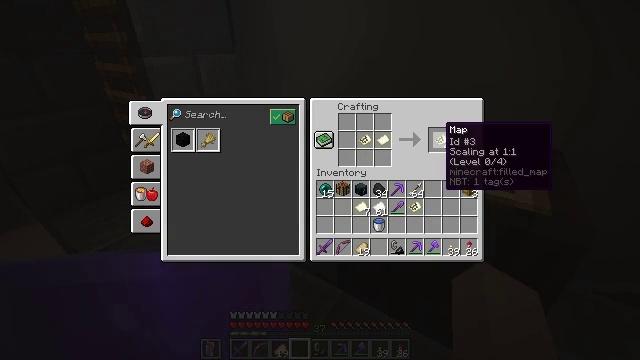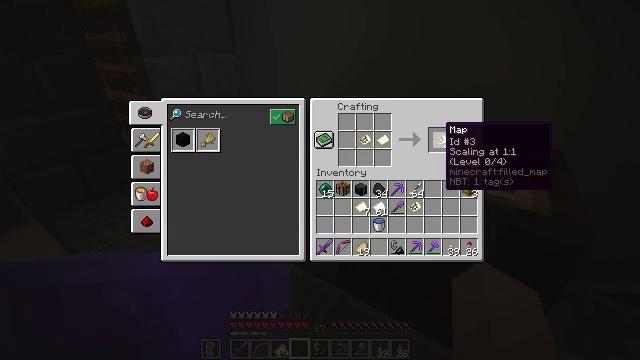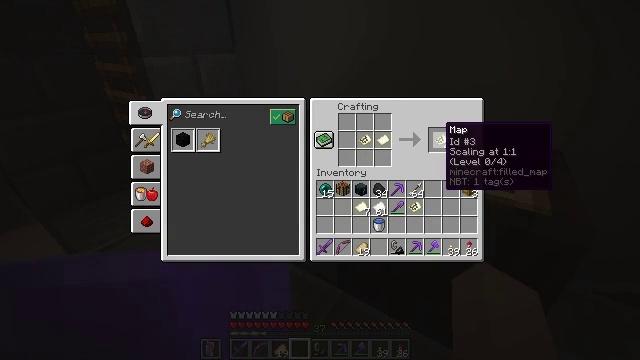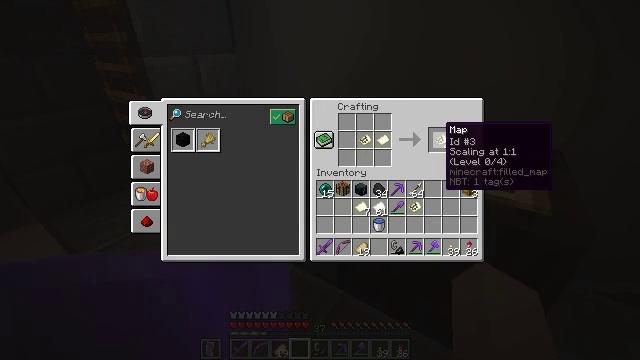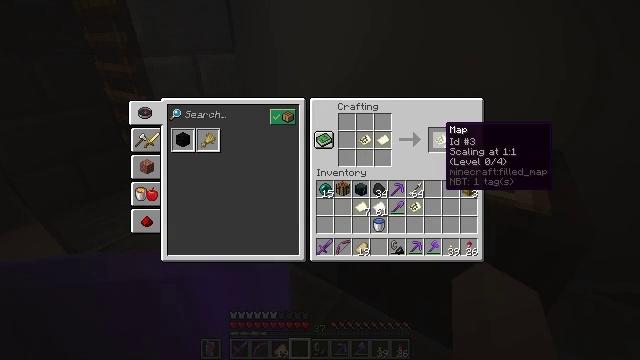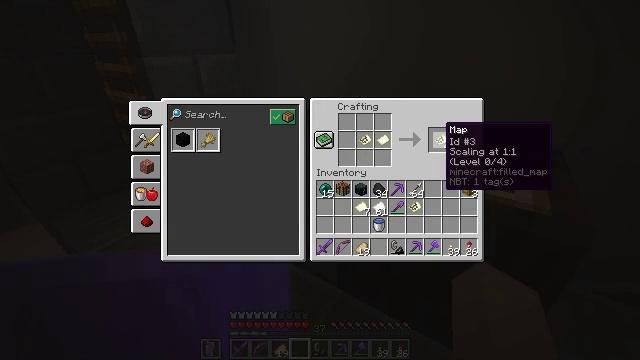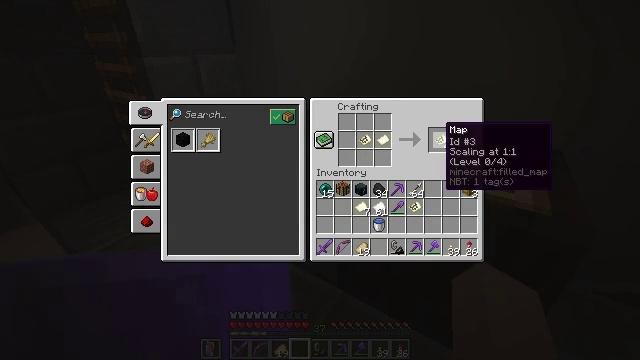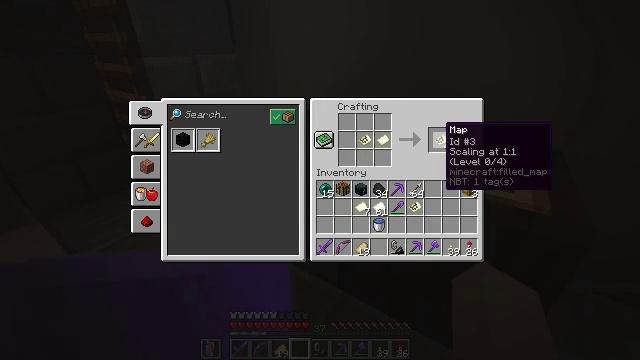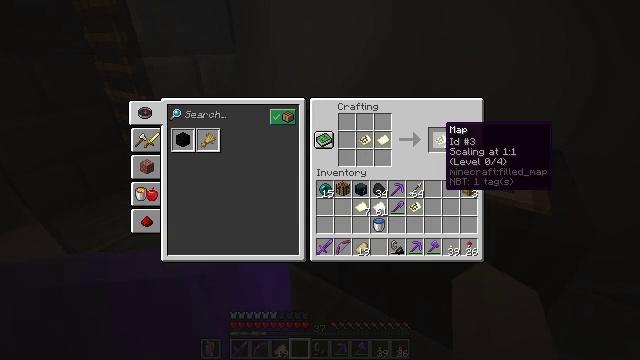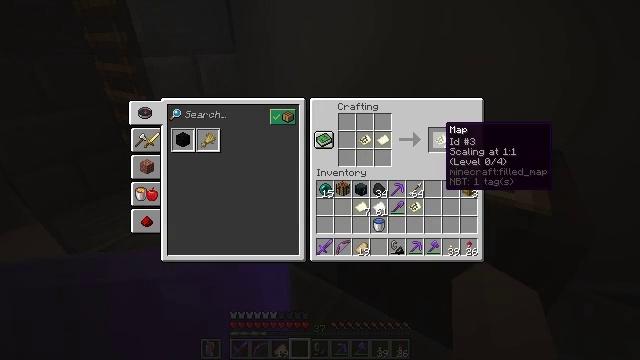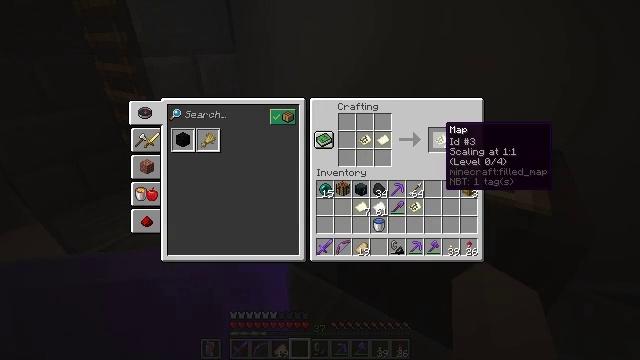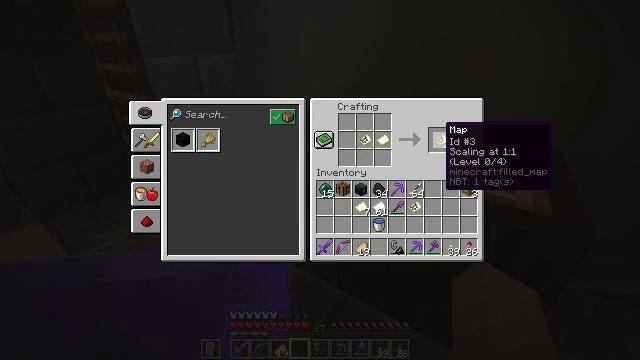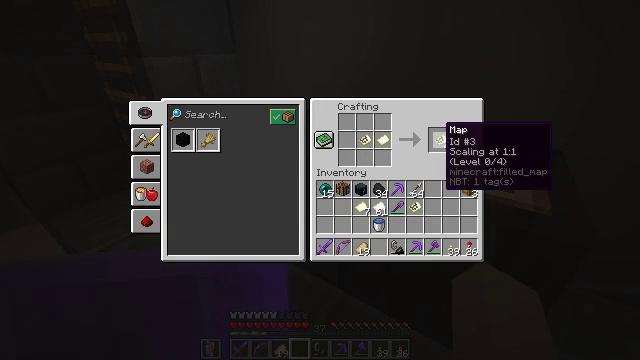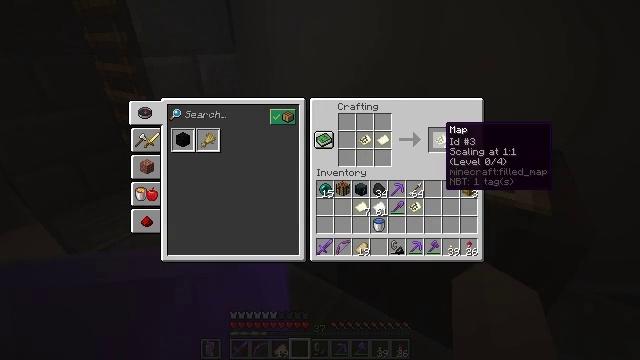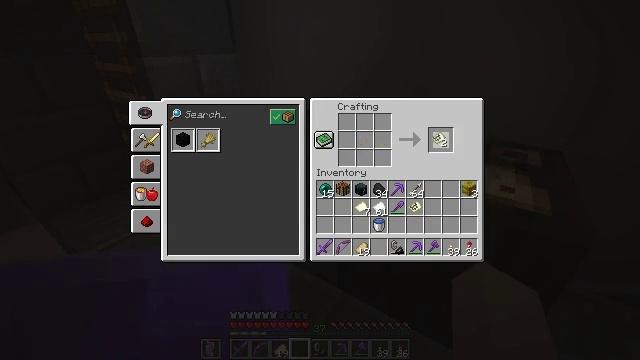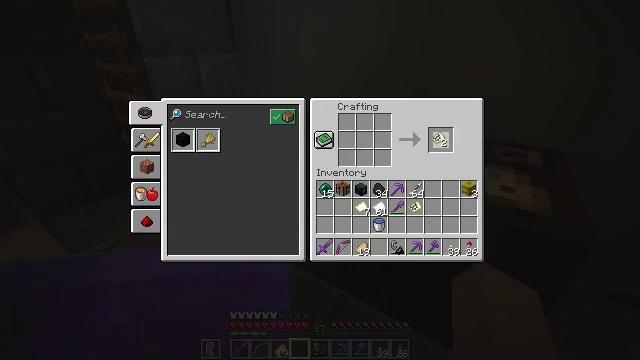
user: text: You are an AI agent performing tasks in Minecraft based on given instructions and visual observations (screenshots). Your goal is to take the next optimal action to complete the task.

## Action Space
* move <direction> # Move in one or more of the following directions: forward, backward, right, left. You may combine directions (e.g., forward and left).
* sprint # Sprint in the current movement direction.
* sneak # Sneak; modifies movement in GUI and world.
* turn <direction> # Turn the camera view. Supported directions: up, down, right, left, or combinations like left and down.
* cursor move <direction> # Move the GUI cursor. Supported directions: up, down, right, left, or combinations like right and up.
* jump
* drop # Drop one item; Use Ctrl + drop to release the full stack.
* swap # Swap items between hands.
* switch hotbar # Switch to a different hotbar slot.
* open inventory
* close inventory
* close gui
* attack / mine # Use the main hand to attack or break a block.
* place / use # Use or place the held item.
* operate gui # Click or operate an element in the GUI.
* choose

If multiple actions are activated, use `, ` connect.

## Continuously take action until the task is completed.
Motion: motion action
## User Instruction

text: Open the crafting grid to craft the filled map.
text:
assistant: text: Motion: no_op
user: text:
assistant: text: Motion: no_op
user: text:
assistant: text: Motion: no_op
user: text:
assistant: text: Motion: no_op
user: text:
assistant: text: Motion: no_op
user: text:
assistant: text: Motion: no_op
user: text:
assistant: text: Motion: no_op
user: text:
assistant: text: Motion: no_op
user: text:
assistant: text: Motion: no_op
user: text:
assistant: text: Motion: no_op
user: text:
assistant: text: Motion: no_op
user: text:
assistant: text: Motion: no_op
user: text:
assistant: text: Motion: no_op
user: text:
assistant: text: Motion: attack / mine
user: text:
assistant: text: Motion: attack / mine
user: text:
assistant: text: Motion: no_op
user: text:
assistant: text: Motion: turn left and down
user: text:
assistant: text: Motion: turn left and down
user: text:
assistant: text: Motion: turn down
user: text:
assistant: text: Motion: no_op